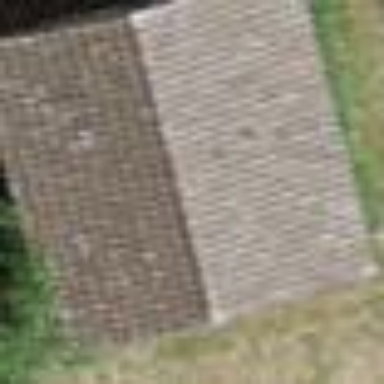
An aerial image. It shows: Farm building.